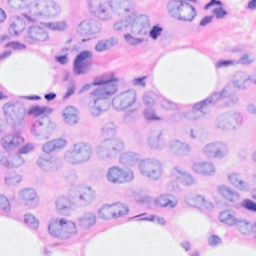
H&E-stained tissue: Breast